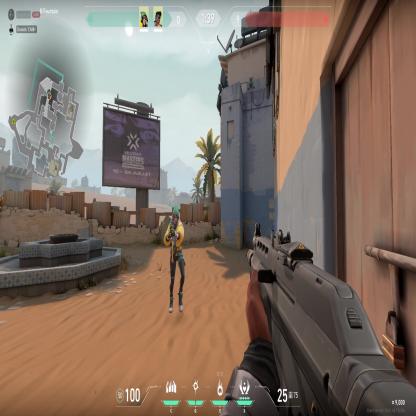
Label: teammate